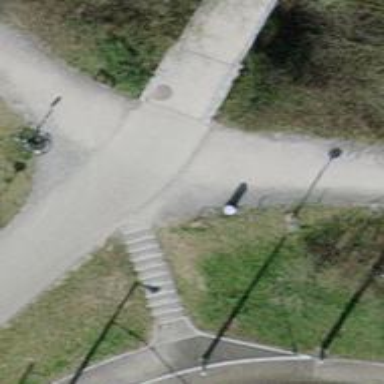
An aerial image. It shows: Road with steps.